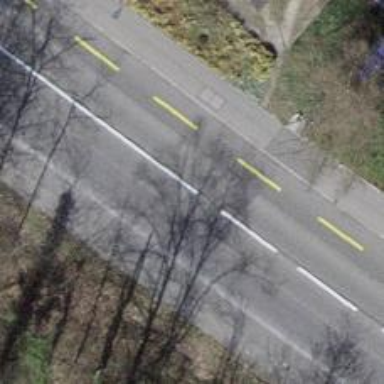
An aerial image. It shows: Secondary road with asphalt surface and dedicated cycle lane on the left.